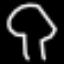
Label: mushroom